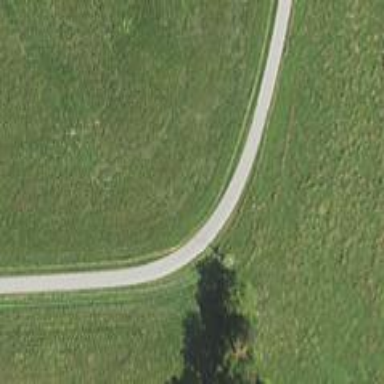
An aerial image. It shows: Tertiary road.